Field crop: maize
Growth stage: 2
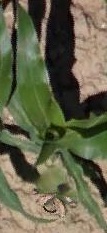
Species: maize